Question: I'm trying to create an Account on Cognitive Services to try out the linguistics API, however, in my Azure account the option does not appear on the API list:

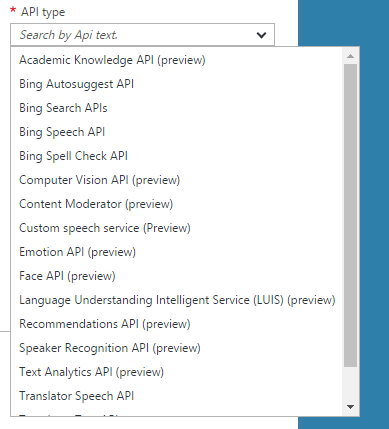
Answer: see <URL>.